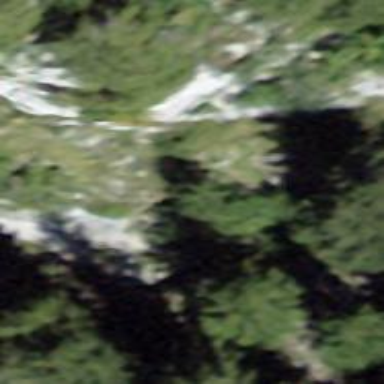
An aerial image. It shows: Cliff in nature.